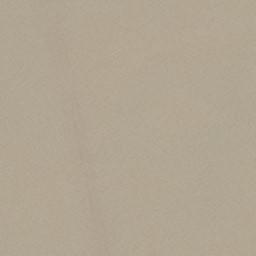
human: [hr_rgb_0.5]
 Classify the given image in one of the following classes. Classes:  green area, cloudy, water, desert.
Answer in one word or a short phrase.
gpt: desert